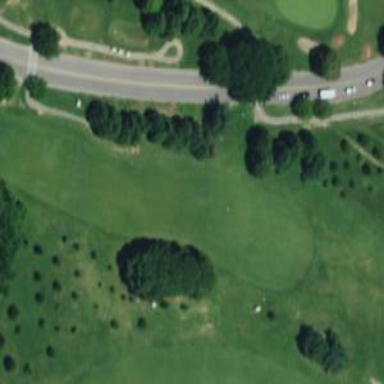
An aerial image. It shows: View of golf hole.